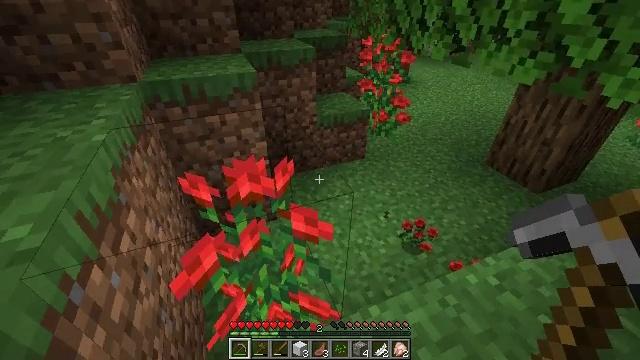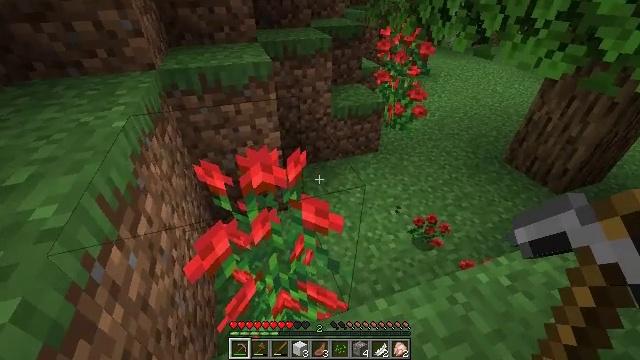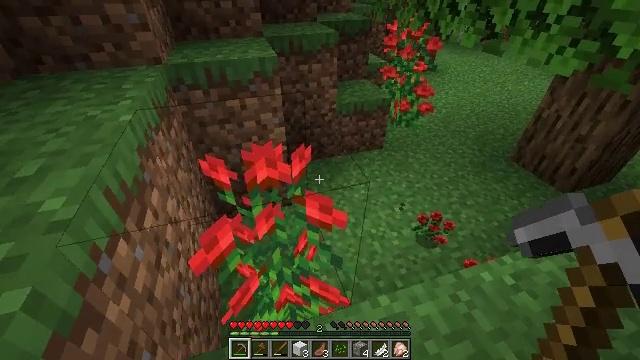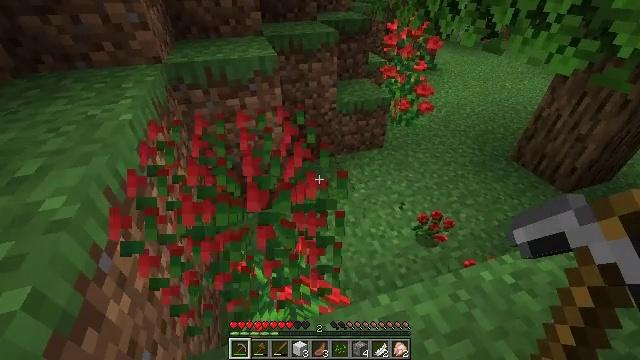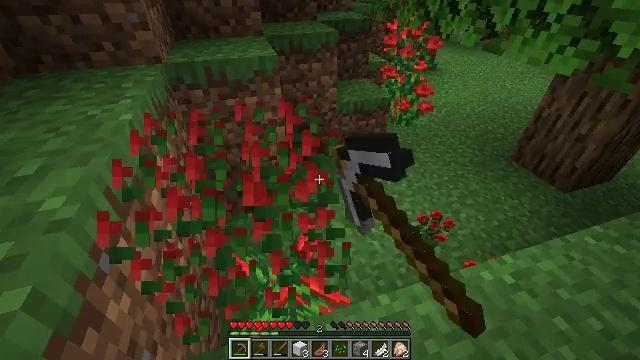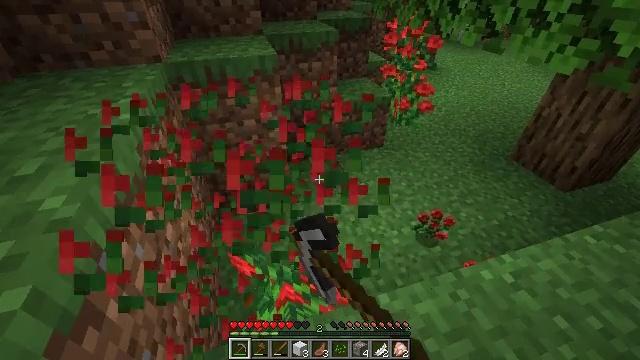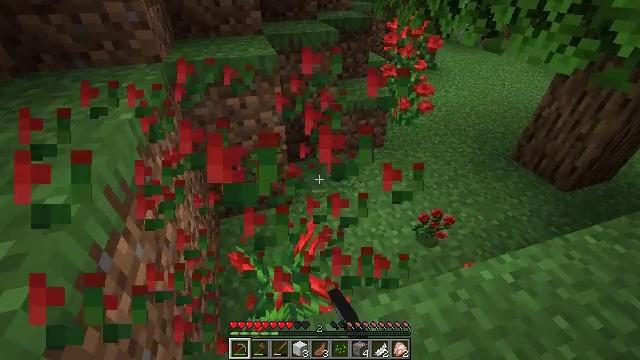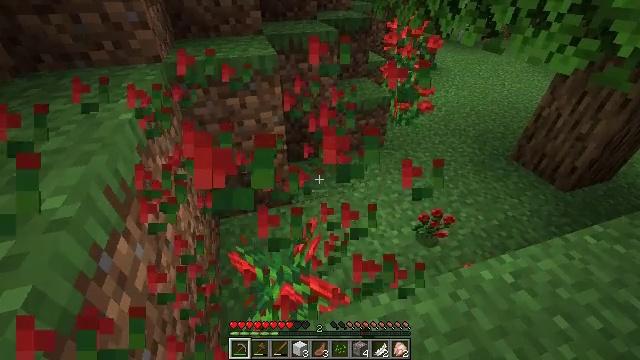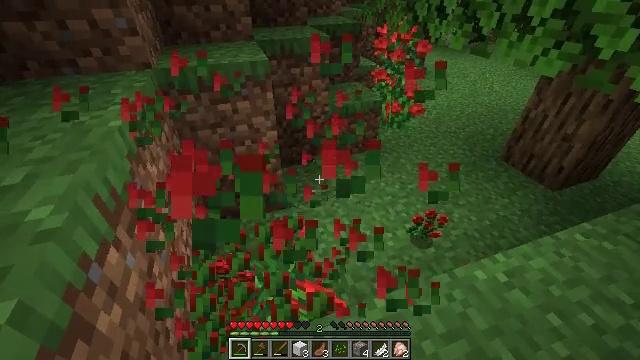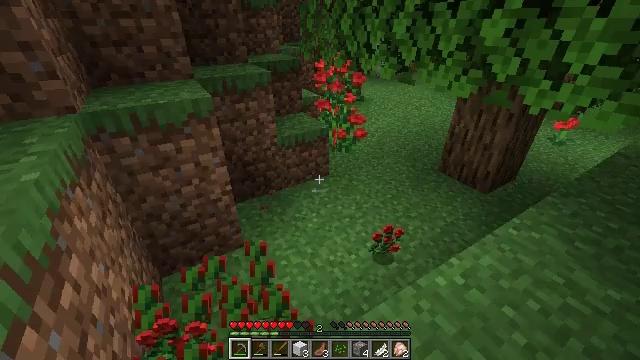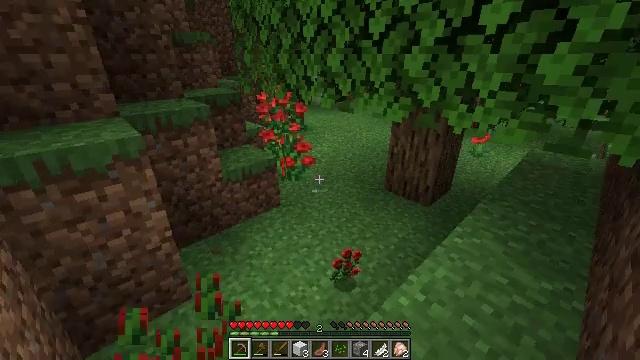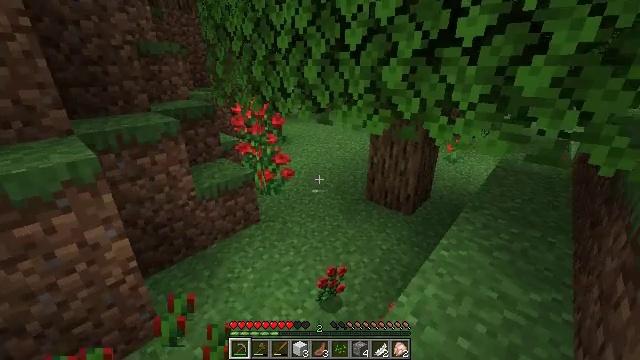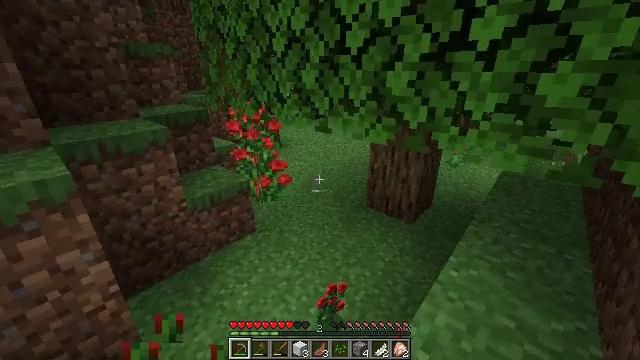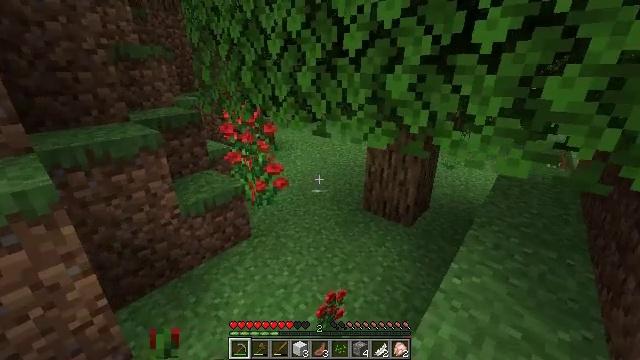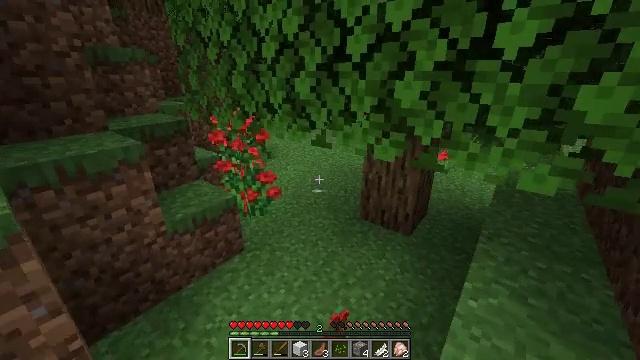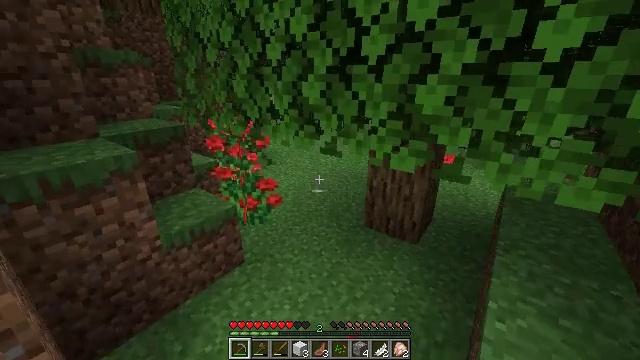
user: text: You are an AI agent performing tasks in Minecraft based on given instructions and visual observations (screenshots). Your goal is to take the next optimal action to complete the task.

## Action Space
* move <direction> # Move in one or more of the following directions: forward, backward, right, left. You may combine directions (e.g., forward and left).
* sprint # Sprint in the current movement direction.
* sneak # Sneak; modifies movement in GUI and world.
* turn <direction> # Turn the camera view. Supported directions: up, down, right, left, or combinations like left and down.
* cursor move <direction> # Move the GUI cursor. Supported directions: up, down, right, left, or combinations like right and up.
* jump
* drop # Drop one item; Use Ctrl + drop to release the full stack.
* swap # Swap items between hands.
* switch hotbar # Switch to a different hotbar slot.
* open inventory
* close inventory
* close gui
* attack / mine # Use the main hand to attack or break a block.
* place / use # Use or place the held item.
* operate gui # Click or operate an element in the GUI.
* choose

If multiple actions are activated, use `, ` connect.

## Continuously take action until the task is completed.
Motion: motion action
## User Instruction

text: Collect the rose bush for decoration.
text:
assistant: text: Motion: turn left and down
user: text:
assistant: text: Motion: turn left
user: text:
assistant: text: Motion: attack / mine
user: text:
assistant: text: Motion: attack / mine
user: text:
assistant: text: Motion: attack / mine
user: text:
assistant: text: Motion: no_op
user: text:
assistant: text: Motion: no_op
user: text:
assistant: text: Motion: turn right
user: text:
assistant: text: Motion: turn right and up
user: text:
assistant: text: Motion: move forward, turn right and up
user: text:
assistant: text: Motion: move forward, turn right and up
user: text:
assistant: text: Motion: move forward
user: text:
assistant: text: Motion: move forward and move left, turn right
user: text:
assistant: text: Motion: move forward and move left, turn right
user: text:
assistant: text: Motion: move forward and move left, turn right
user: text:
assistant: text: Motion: move forward and move left
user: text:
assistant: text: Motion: move forward
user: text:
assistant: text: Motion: move forward, turn left and up
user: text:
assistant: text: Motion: move forward, turn left and up
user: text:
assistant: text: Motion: move forward, turn left and up
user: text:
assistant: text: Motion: move forward, turn left and up
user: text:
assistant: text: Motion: move forward and move right, turn left and up
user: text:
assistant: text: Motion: move forward and move right, turn left and up
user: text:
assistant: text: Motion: move forward and move right
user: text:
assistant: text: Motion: move forward and move right
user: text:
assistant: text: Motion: move forward and move right, turn down, attack / mine
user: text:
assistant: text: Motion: move forward, attack / mine
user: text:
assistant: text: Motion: attack / mine
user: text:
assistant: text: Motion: no_op
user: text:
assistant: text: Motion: attack / mine